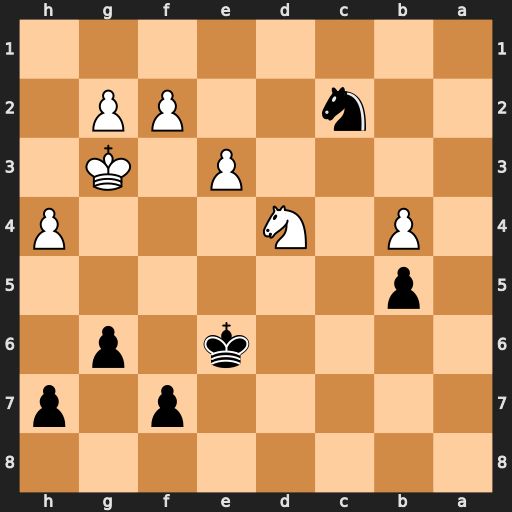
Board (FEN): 8/5p1p/4k1p1/1p6/1P1N3P/4P1K1/2n2PP1/8
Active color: b
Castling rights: -
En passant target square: -
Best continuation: Nxd4 exd4 Kd5 Kf3 Kxd4